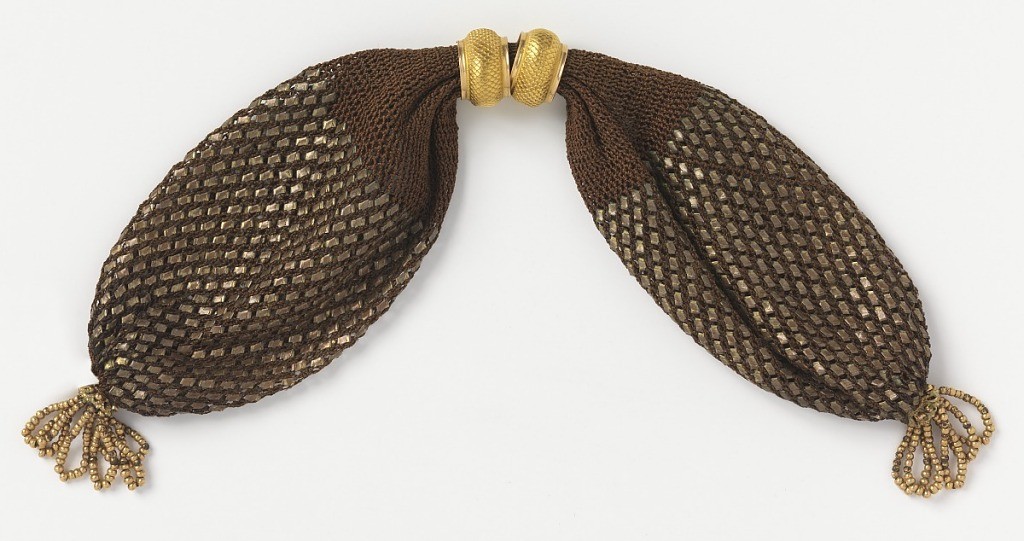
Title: Miser's purse
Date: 1800–1810
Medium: silk, gilt foil Technique: netting
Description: Dark brown netting silk ornamented with small flat rectangular gold paillettes in overall pattern. Gold rings with scale pattern control side opening; gold bead tassels at either end.